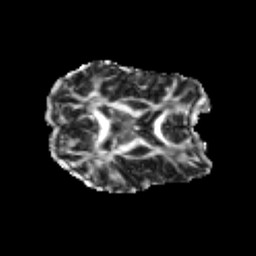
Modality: FA
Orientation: axial
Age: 19
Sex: female
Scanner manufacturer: siemens
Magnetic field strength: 3 T
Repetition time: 3.5 s
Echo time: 0.104 s